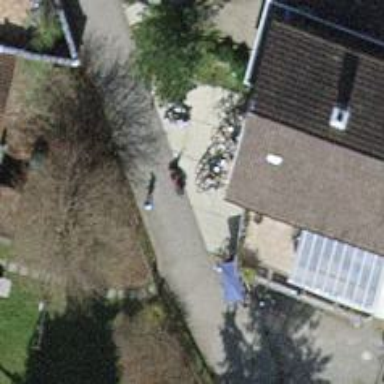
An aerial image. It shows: Bicycle repair station is available.